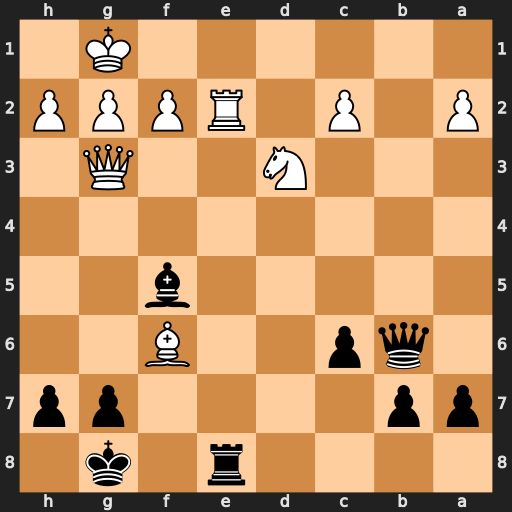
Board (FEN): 4r1k1/pp4pp/1qp2B2/5b2/8/3N2Q1/P1P1RPPP/6K1
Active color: b
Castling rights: -
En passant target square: -
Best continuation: Qb1+ Nc1 Qxc1+ Re1 Rxe1#